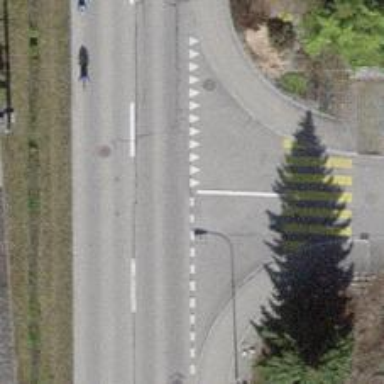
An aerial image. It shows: Road with "give way" sign.